Question: I'm following this tutorial guide here on <URL>
I'm created my , , and .
My app ran fine on 'localhost:3333' . Then I added the '/setup' route to create a user.
After going to /setup the app looked like it hung for awhile, then it threw this error:

My full server.js file
'''
// require packages
// ===================================================================
var express = require('express');
var app = express();
var bodyParser = require('body-parser');
var morgan = require('morgan');
var mongoose = require('mongoose');
var jwt = require('jsonwebtoken'); // used to create, sign, and verify tokens
var config = require('./config'); // get our config file
var User = require('./models/user'); // get our mongoose model
// configuration
// ===================================================================
var port = process.env.PORT || 3333; // used to create, sign, and verify tokens
mongoose.connect(config.database); // connect to database
app.set('superSecret', config.secret); // secret variable
// use body parser so we can get info from POST and/or URL parameters
app.use(bodyParser.urlencoded({ extended: false }));
app.use(bodyParser.json());
// use morgan to log requests to the console
app.use(morgan('dev'));
// routes
// ===================================================================
// basic route
app.get('/', function(req, res) {
res.send('Hello! The API is at http://localhost:' + port + '/api');
});
app.get('/setup', function(req, res) {
// create a sample user
var nick = new User({
name: 'Nick Cerminara',
password: 'password',
admin: true
});
// save the sample user
nick.save(function(err) {
if (err) throw err;
console.log('User saved successfully');
res.json({ success: true });
});
});
// API ROUTES -------------------
// we'll get to these in a second
// start the server
// ===================================================================
app.listen(port);
console.log('Magic happens at http://localhost:' + port);
'''
My full config file:
'''
module.exports = {
'secret' : 'ilovescotchyscotch',
'database' : 'mongodb://noder:noderauth&54;proximus.modulusmongo.net:27017/so9pojyN'
};
'''
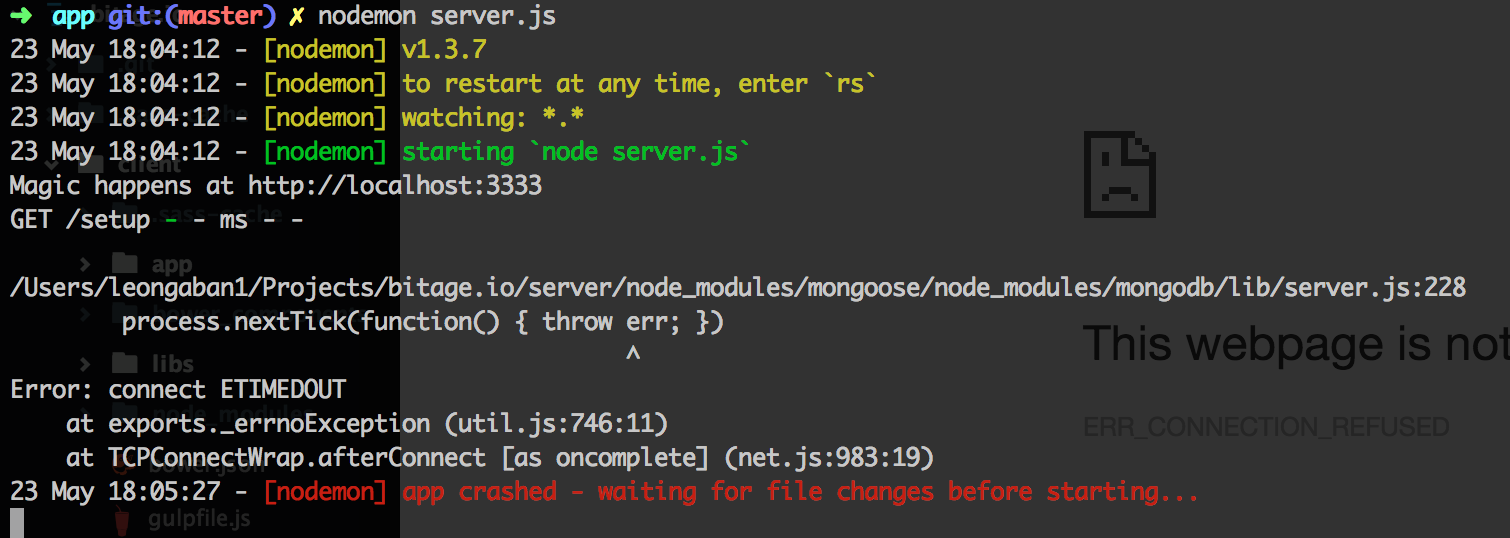
Answer: Looks like database is not available. Why are you trying to use database given in the tutorial? You can either register your own database as given tutorial or try to have it on your own machine for the testing purpose.